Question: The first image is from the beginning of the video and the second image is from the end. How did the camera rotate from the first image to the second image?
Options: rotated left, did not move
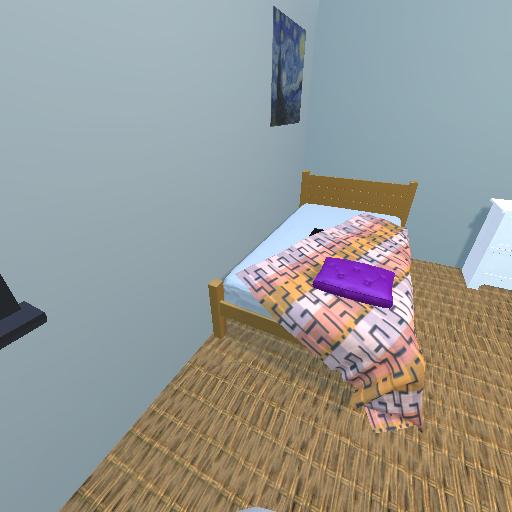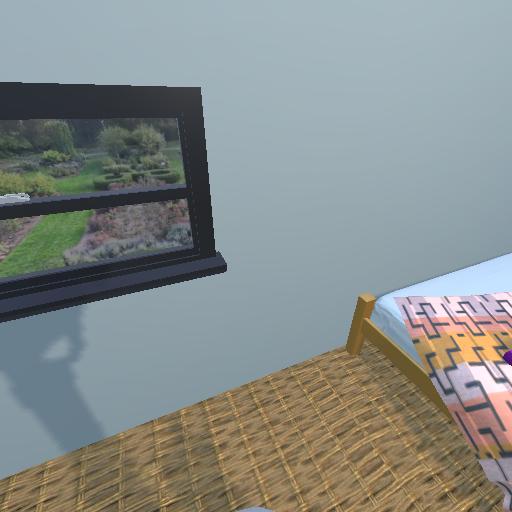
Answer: rotated left